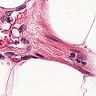
Metastatic tissue present: no